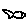
Label: fish